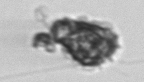
Label: Syracosphaera_pulchra